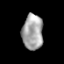
Tissue: prostate
Cell type: T cells
Senescence score: 0.2941
Nuclear area (px): 715
Mean DAPI intensity: 165.857